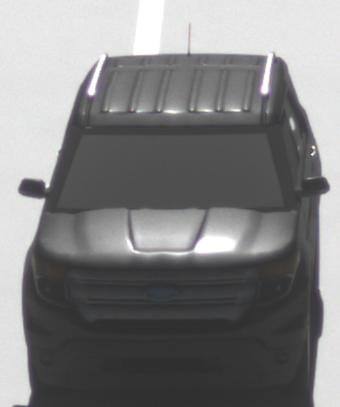
Make: Ford
Model: Explorer
Detailed model: Gen. 5
Model produced from: 2010
Model produced until: 2019
Doors: 5
Color: black
Road condition: dry road
Daytime: midday
Contrast: high contrast